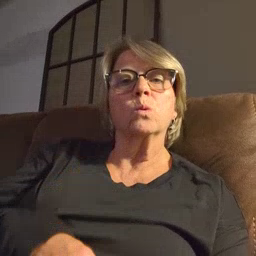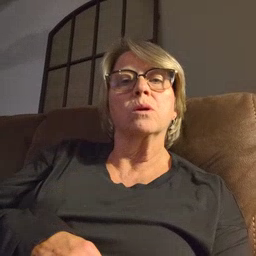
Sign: food